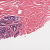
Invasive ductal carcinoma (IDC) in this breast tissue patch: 0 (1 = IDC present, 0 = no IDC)